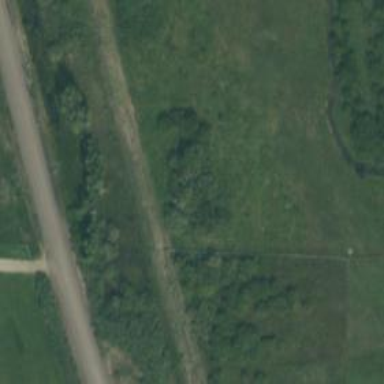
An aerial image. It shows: Abandoned railway.